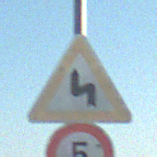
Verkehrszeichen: DoppelkurveZunaechstLinks
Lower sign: Geschwindigkeit5
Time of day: SunriseSunset
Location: Outdoor (Beach)
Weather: Clear
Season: NotSpecified
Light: Natural